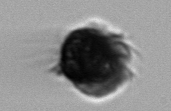
Label: Mesodinium